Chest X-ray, PA view. Patient: 74 years old, sex F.
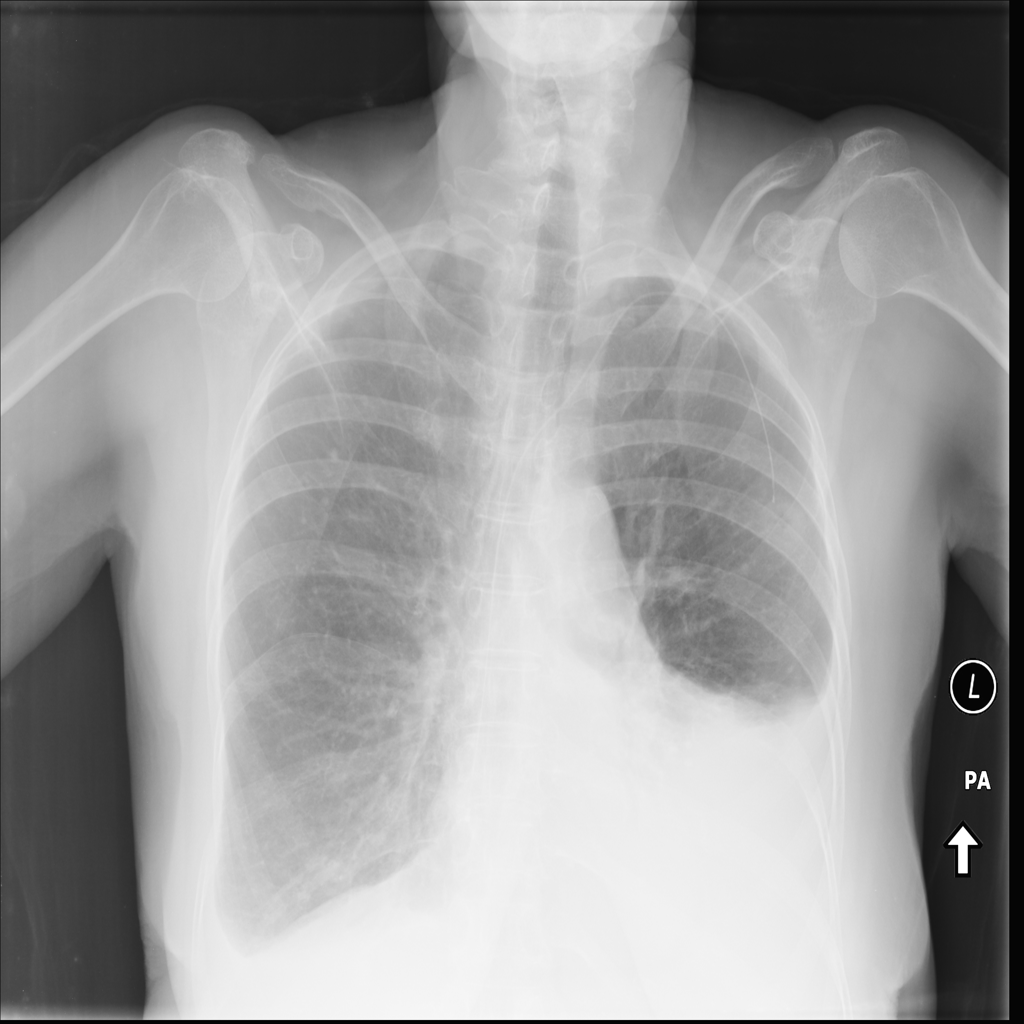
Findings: Effusion